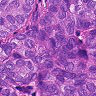
Metastatic tissue present: yes